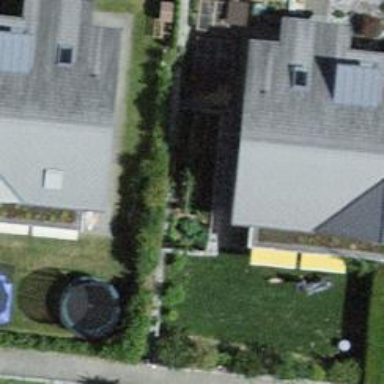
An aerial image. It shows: Simple house.